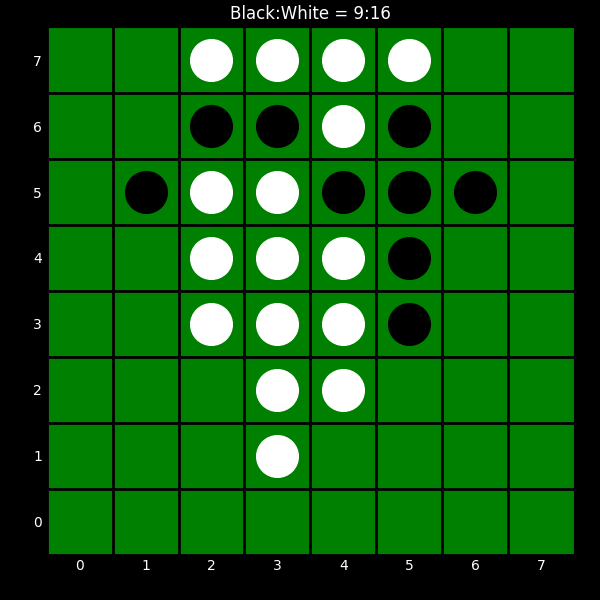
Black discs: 9
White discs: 16